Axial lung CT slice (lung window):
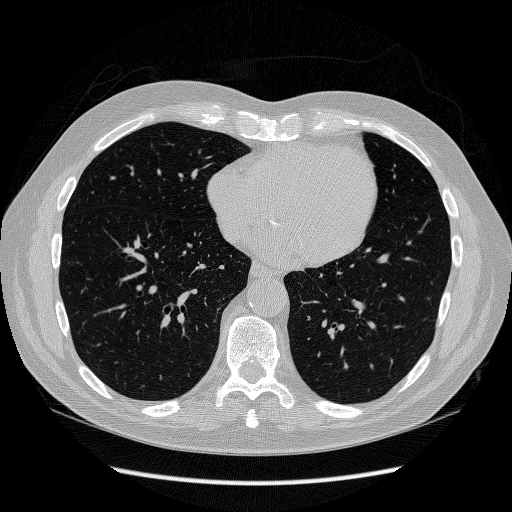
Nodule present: no